RGB frame:
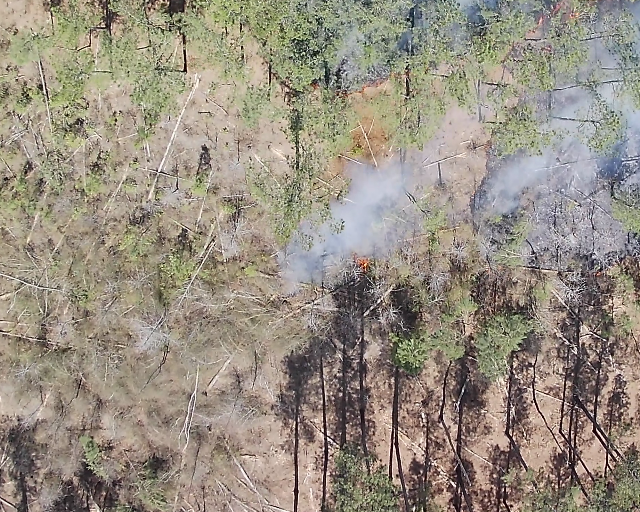
Thermal frame:
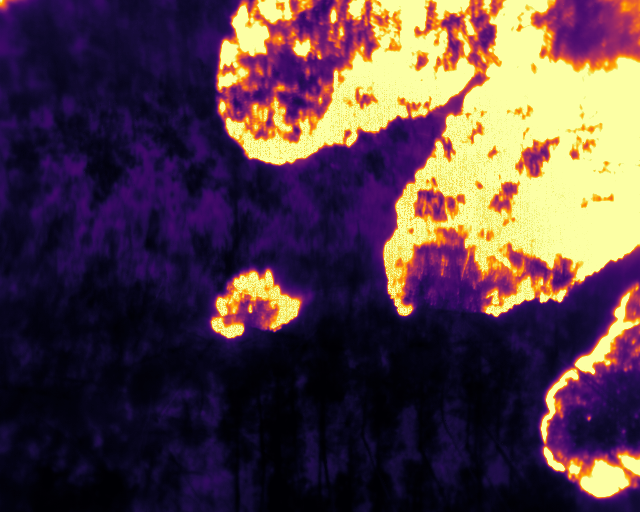
Captured: 2026-02-27 02:37:03
Pixels at or above 80 °C: 105435 (fraction of frame: 0.3218)